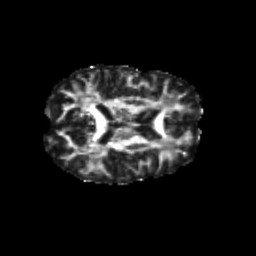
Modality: FA
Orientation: axial
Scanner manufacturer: siemens
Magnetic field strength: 3 T
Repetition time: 9.2 s
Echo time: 0.084 s